CT reconstruction: vmi40
Segmentation target: lesions
Patient: M, age 52
ISS stage: Stage 1
Metal implant: no
Axial slice:
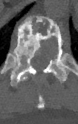
Sagittal slice:
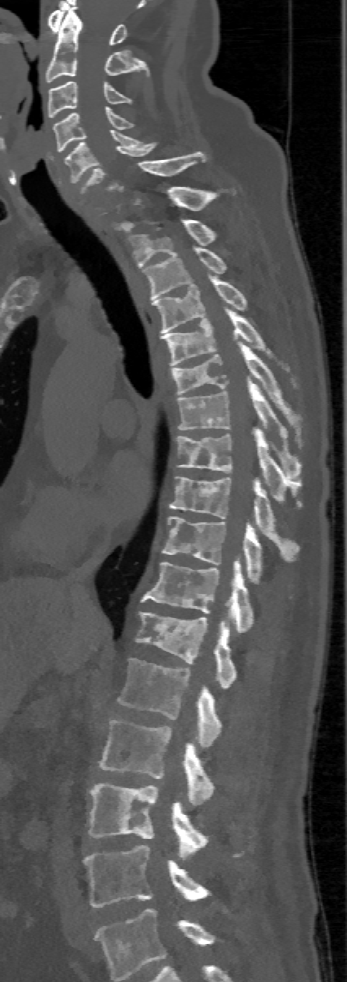